Field crop: tomato
Growth stage: 1
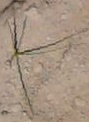
Species: cyperus